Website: home-depot
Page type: delivery-shipping
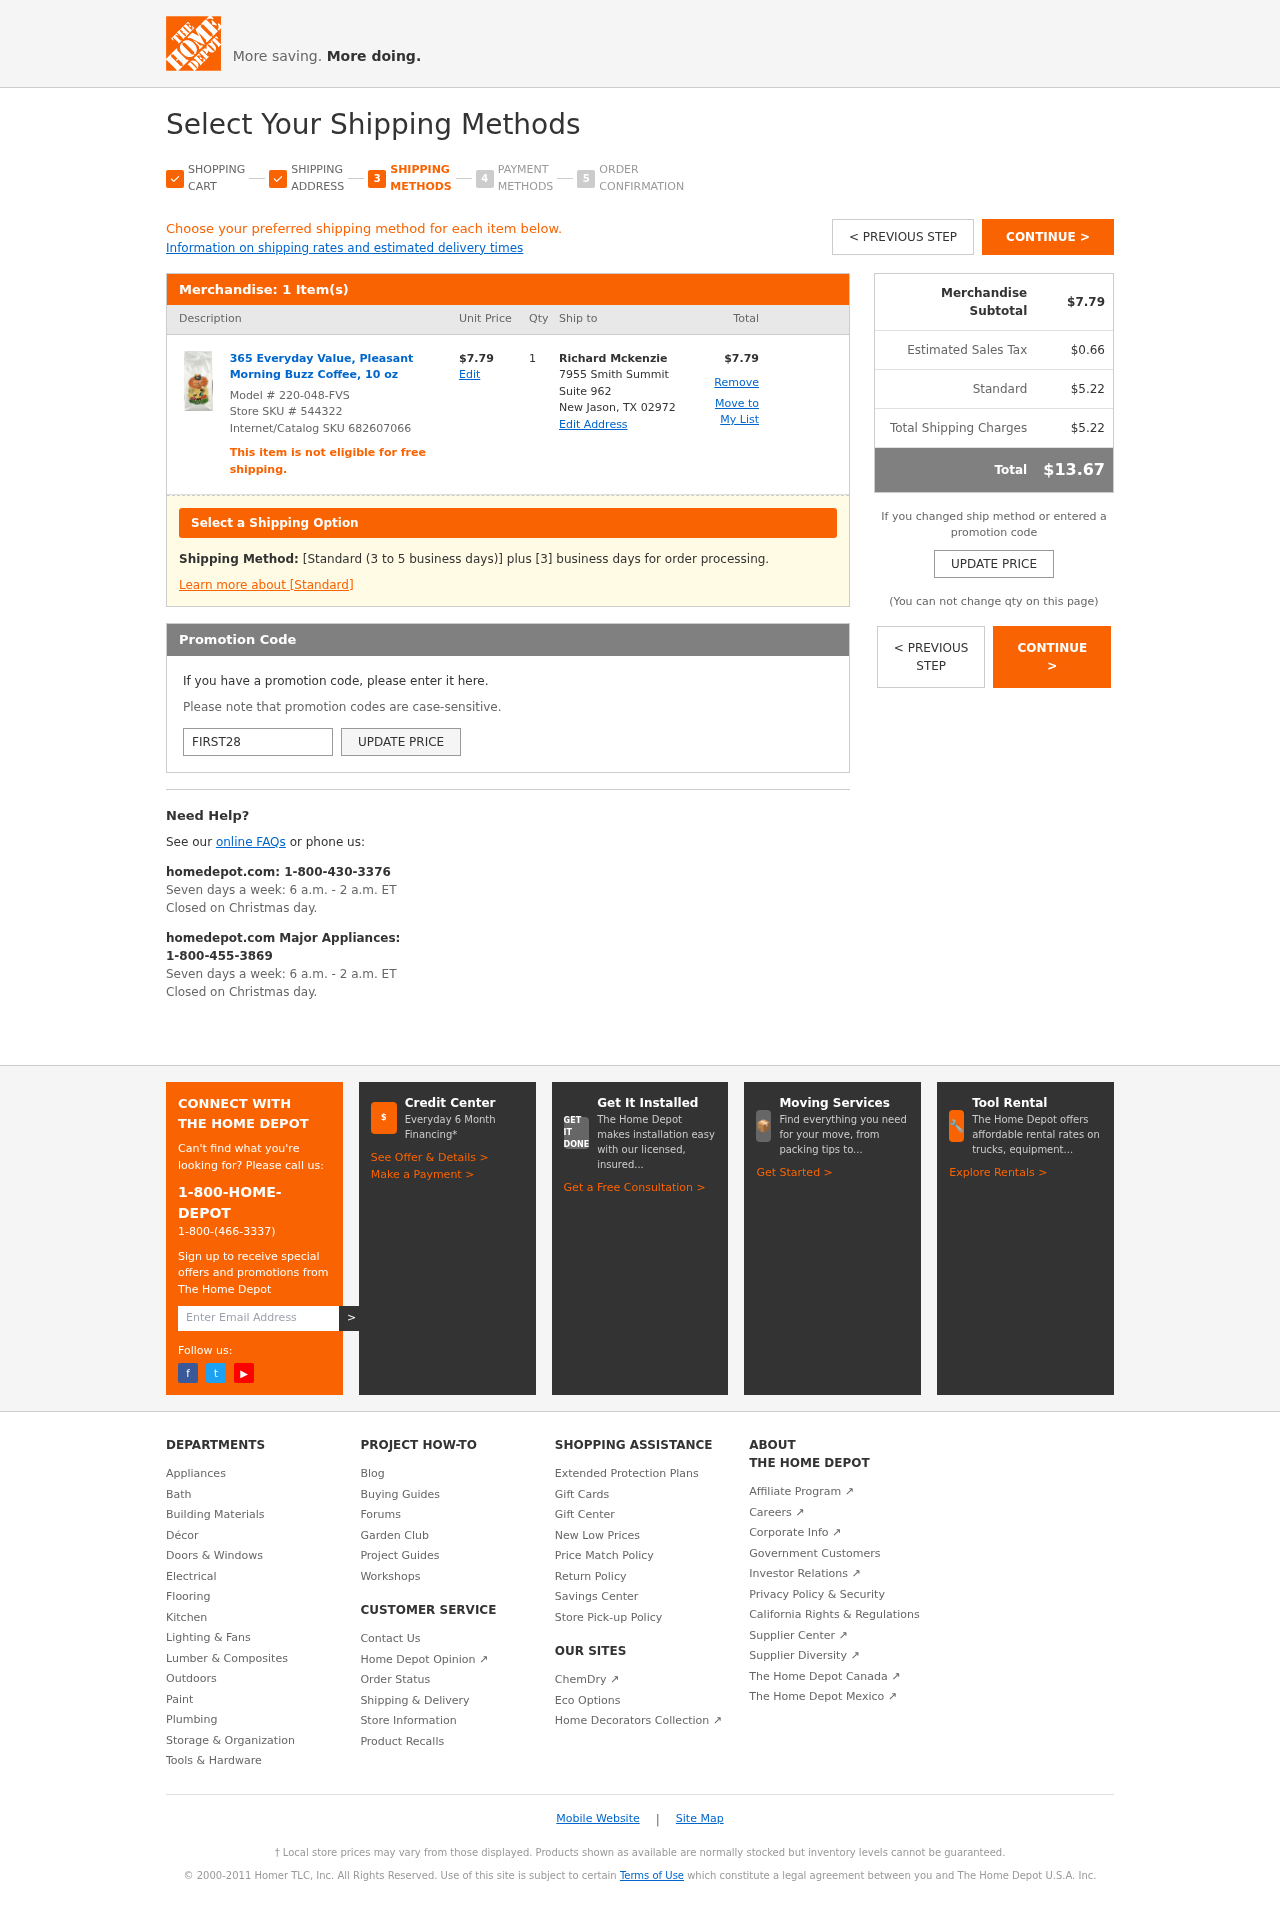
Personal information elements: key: PII_CITY_STATE_ZIP
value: New Jason, TX 02972
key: PII_FULLNAME
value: Richard Mckenzie
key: PII_PROMO_CODE
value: FIRST28
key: PII_STREET
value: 7955 Smith Summit Suite 962
Product elements: key: PRODUCT1_NAME
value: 365 Everyday Value, Pleasant Morning Buzz Coffee, 10 oz
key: PRODUCT1_PRICE
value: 7.79
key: PRODUCT1_QUANTITY
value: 1
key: PRODUCT_MODEL_NUMBER
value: Model # 220-048-FVS
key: PRODUCT1_LINE_TOTAL
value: $7.79
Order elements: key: ORDER_NUM_ITEMS
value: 1 Item(s)
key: ORDER_SUBTOTAL
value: $7.79
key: ORDER_TAX
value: $0.66
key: ORDER_SHIPPING_COST
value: $5.22
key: ORDER_SHIPPING_TOTAL
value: $5.22
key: ORDER_TOTAL
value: $13.67
Other elements: key: STORE_SKU
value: Store SKU # 544322
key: INTERNET_SKU
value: Internet/Catalog SKU 682607066